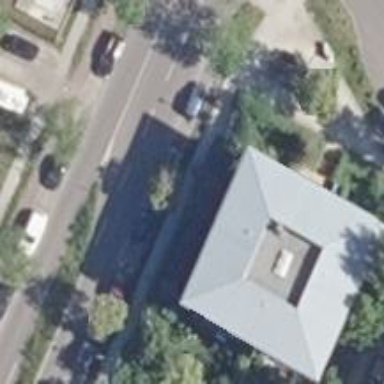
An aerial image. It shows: Unique quadruple saltbox-shaped roof outlines building with multiple apartments.